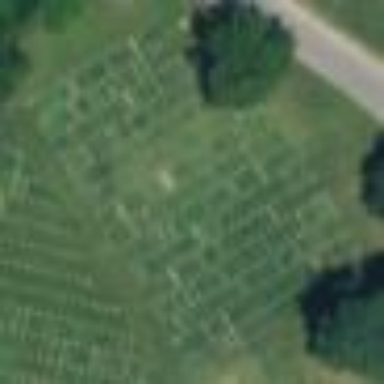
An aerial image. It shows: Section in the cemetery.